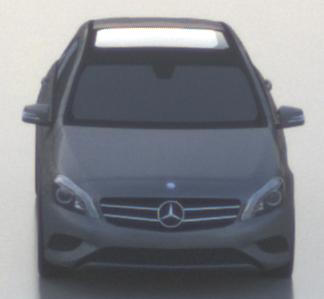
Make: Mercedes-Benz
Model: A 180
Detailed model: A-Class (176)
Model produced from: 2012/09
Model produced until: 2015/07
Doors: 5
Color: gray
Road condition: wet road
Daytime: sunrise or sunset
Contrast: low contrast